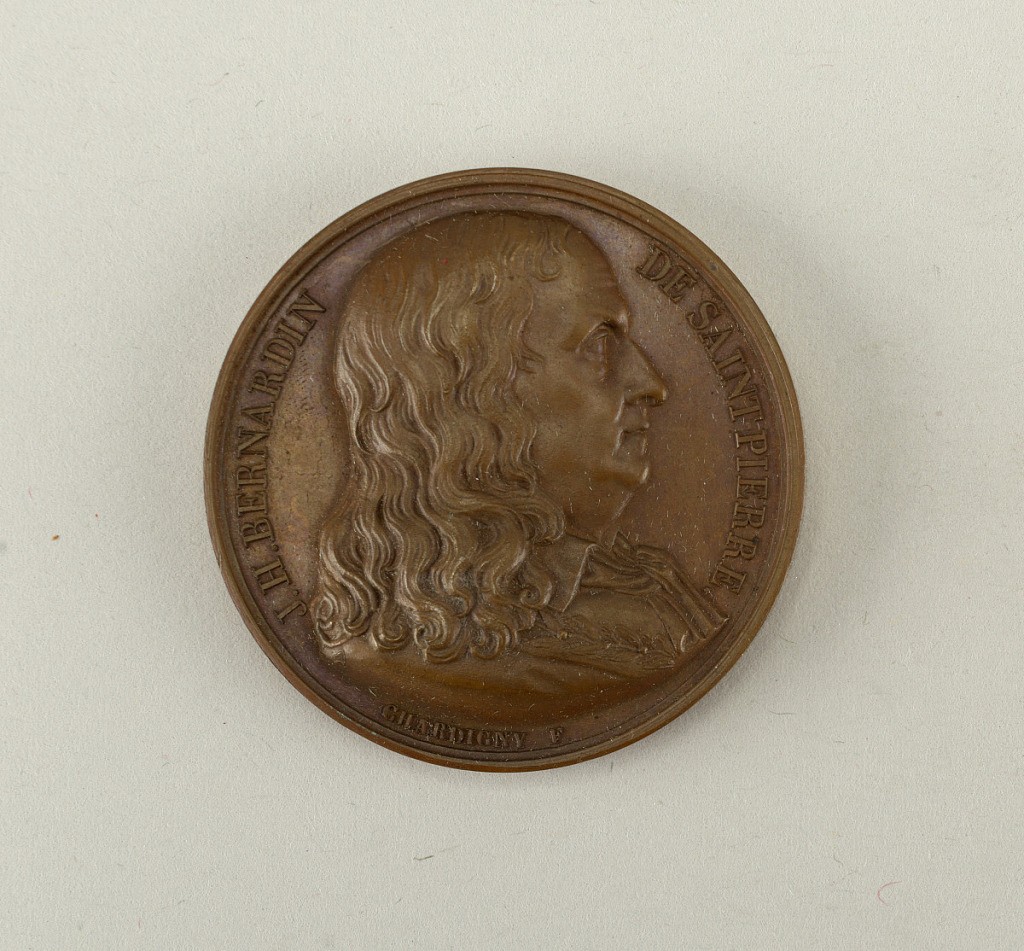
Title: Galerie métallique des grands hommes français (Great Men of France)
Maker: Matthias Nicoles Marie Vivier, French, 1793 - 1830
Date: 1822
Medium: Cast bronze
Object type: Medal
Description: Bust of Philippe Quinault (1635 - 1688).